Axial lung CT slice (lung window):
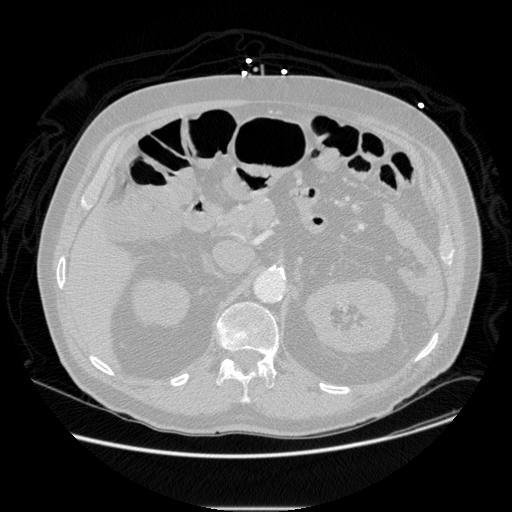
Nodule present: no